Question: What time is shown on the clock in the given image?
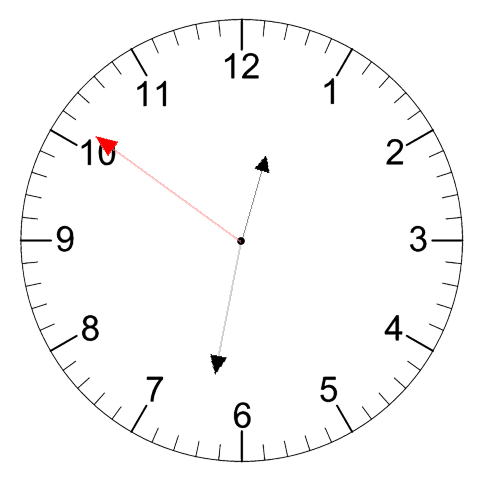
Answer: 12:31:51